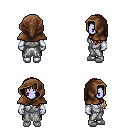
a pixel art fantasy rpg character, female body template, dark elf, purple skin, white robe, gold greaves, blonde left-swept hairstyle, cloth hood, white cloth bracers, white slippers, four views (front, back, left, right), 2x2 character sprite sheet, small pixel art, hard edges, no anti-aliasing